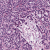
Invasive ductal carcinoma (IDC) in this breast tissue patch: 1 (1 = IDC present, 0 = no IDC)